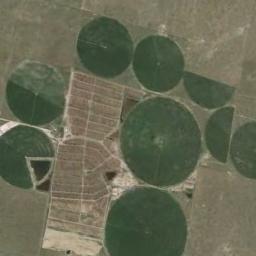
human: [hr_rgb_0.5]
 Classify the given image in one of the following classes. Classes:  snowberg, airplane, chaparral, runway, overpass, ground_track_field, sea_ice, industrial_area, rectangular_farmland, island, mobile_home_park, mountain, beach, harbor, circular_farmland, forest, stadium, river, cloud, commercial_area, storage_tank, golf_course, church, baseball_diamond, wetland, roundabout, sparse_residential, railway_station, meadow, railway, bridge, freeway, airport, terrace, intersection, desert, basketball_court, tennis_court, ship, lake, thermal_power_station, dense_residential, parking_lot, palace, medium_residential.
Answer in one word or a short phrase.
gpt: circular_farmland